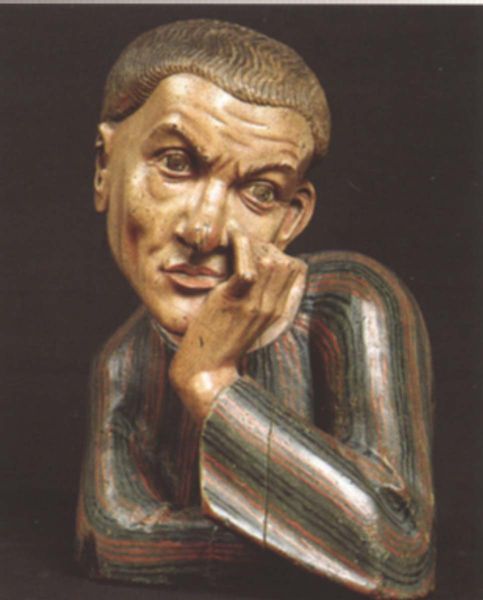
Titel: Männliche Büste mit aufgestützten Armen
Standort: Straßburg (EU - F)
Schlagwörter: hand, kopf, mann, grün, braun, holz, mund, nase, stirn, stützen, rot, dix, hemd, jacke, arm, augen, falten, gesicht, portrait, figur, haare, pose, lippen, ohren, schulter, skulptur, deutschland, farbig, wangen, brauen, büste, gestreift, melancholie, streifen, nachdenklich, nachdenken, denken, geschnitzt, rumpf, riss, stirne, stirnrunzeln, pyjama, grübelnd, skeptiker, nachdenklih